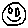
Label: smiley face